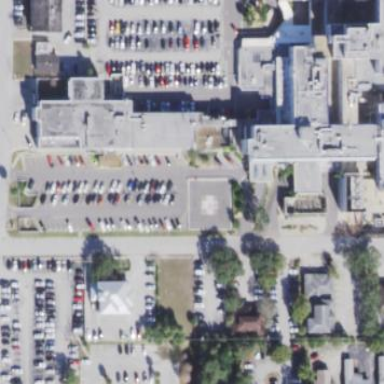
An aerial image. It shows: Hospital building.